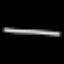
Label: line